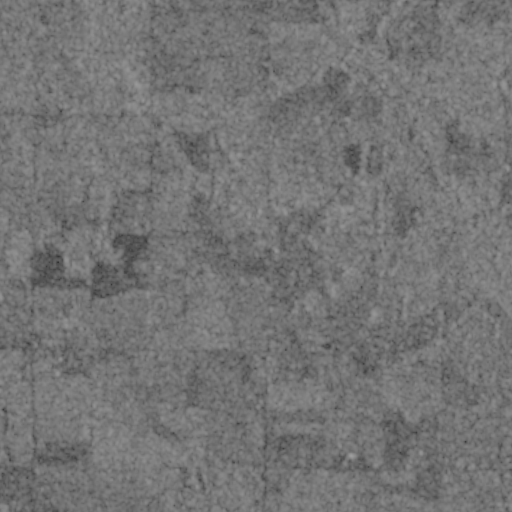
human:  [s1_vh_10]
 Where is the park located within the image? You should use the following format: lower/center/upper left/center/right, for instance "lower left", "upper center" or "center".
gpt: The park is located in the lower left of the image.
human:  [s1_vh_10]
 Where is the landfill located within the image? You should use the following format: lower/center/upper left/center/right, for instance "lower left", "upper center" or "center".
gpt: There is no landfill in the image.

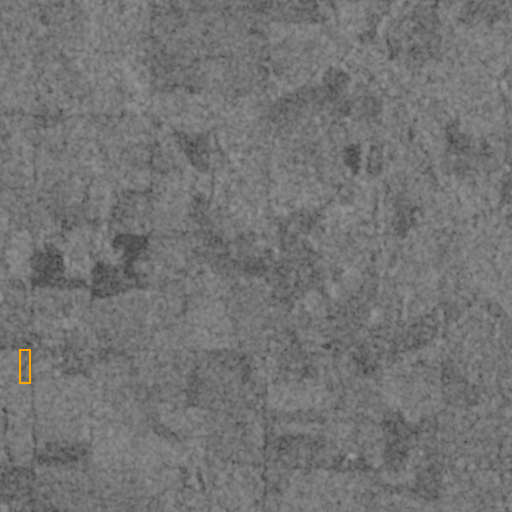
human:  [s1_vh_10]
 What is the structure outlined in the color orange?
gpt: The structure outlined in orange is a park.
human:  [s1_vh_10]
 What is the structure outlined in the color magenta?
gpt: There is no magenta outline.